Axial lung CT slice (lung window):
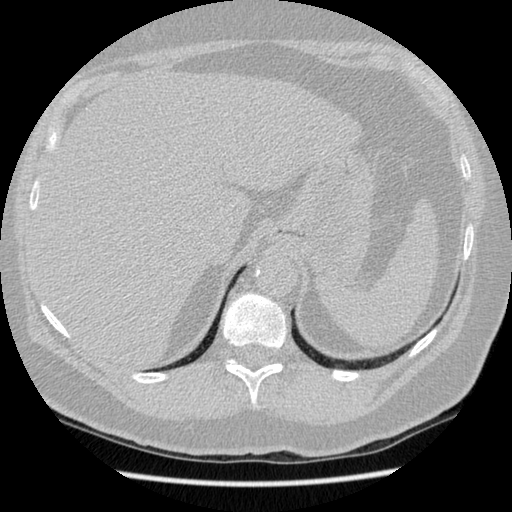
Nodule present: no